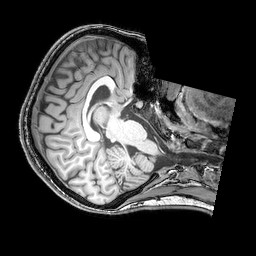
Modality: T1w
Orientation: axial
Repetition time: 0.00828 s
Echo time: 0.00388 s